Question: I have a problem with this code. I'm fairly new to C++ however most of it is already easy to understand. I have tried making a simple linked list data structure, however, it prints garbage and not the values inside the list. My question is, where did I go wrong in my syntax to have it display the addresses?
Output:
'''
class Node
{
public:
int data;
Node *next;
Node(int data)
{
data = data;
next = NULL;
};
};
class LinkedList
{
Node *first;
Node *last;
int count;
public:
LinkedList()//constructor for the LinkedList
{
//initialization
first = NULL;
last = NULL;
count = 0;
};
void AddItem(int data)
{
Node *newItem = new Node(data);
if(first == NULL)
{
first = newItem;
last = newItem;
}
else
{
Node *traversal = first;
while(traversal->next != NULL)
{
traversal = traversal->next;
}
traversal->next = newItem;
last = traversal->next;
}
count++;
}
void DisplayList()
{
cout<<endl;
Node *traversal = first;
while(traversal->next != NULL)
{
cout<<"["<<traversal->data<<"] ";
traversal = traversal->next;
if(traversal == NULL)
{
break;
}
}
}
bool isEmpty()
{
if(count < 1)
{
cout<<"List is empty";
return true;
}
else
{
cout<<"List is not empty";
return false;
}
}
};
int main()
{
cout <<"Linked Lists demo"<<endl;
LinkedList collection;
collection.AddItem(1);
collection.AddItem(3);
collection.AddItem(5);
collection.AddItem(7);
collection.AddItem(9);
collection.AddItem(11);
collection.isEmpty();
collection.DisplayList();
cin.get();
'''
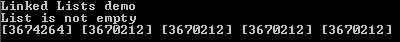
Answer: '''
Node(int data)
{
data = data; // <-- incorrect
next = NULL;
};
'''
You are not assigning the input parameter to the 'Node::data' member. You are assigning the input parameter back to itself, leaving the 'Node::data' member to get initialized with whatever random value was already present in the memory block that was used to allocate the new 'Node'. Since the input parameter has the same name as the member, you need to use 'this->data = data' instead:
'''
Node(int data)
{
this->data = data;
next = NULL;
};
'''
Or else rename the input parameter so it has a different name:
'''
Node(int value)
{
data = value;
next = NULL;
};
'''
Also, since your list has a 'last' member, you can great simplify your 'AddItem()' implementation, you do not need to traverse the list at all (which would take a long time if the list has a lot of items in it):
'''
void AddItem(int data)
{
Node *newItem = new Node(data);
if (first == NULL)
first = newItem;
if (last != NULL)
last->next = newItem;
last = newItem;
++count;
}
'''